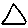
Label: triangle